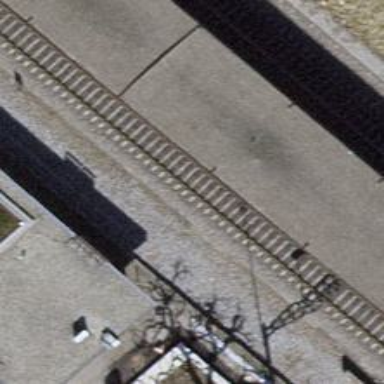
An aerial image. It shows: Railway stop with public transport stop position.